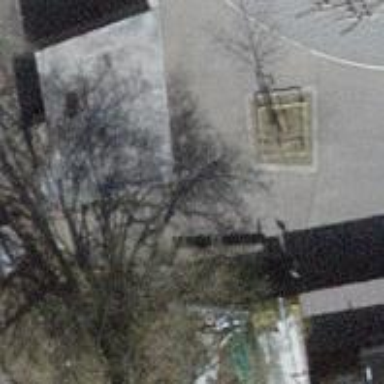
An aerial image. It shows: View of roof of building.